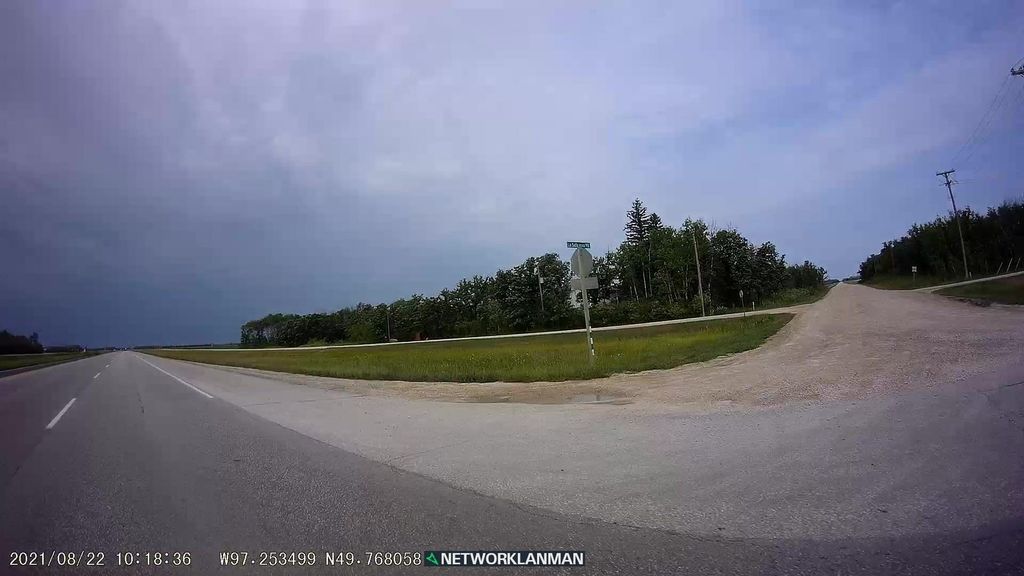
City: winnipeg